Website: apple
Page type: cart
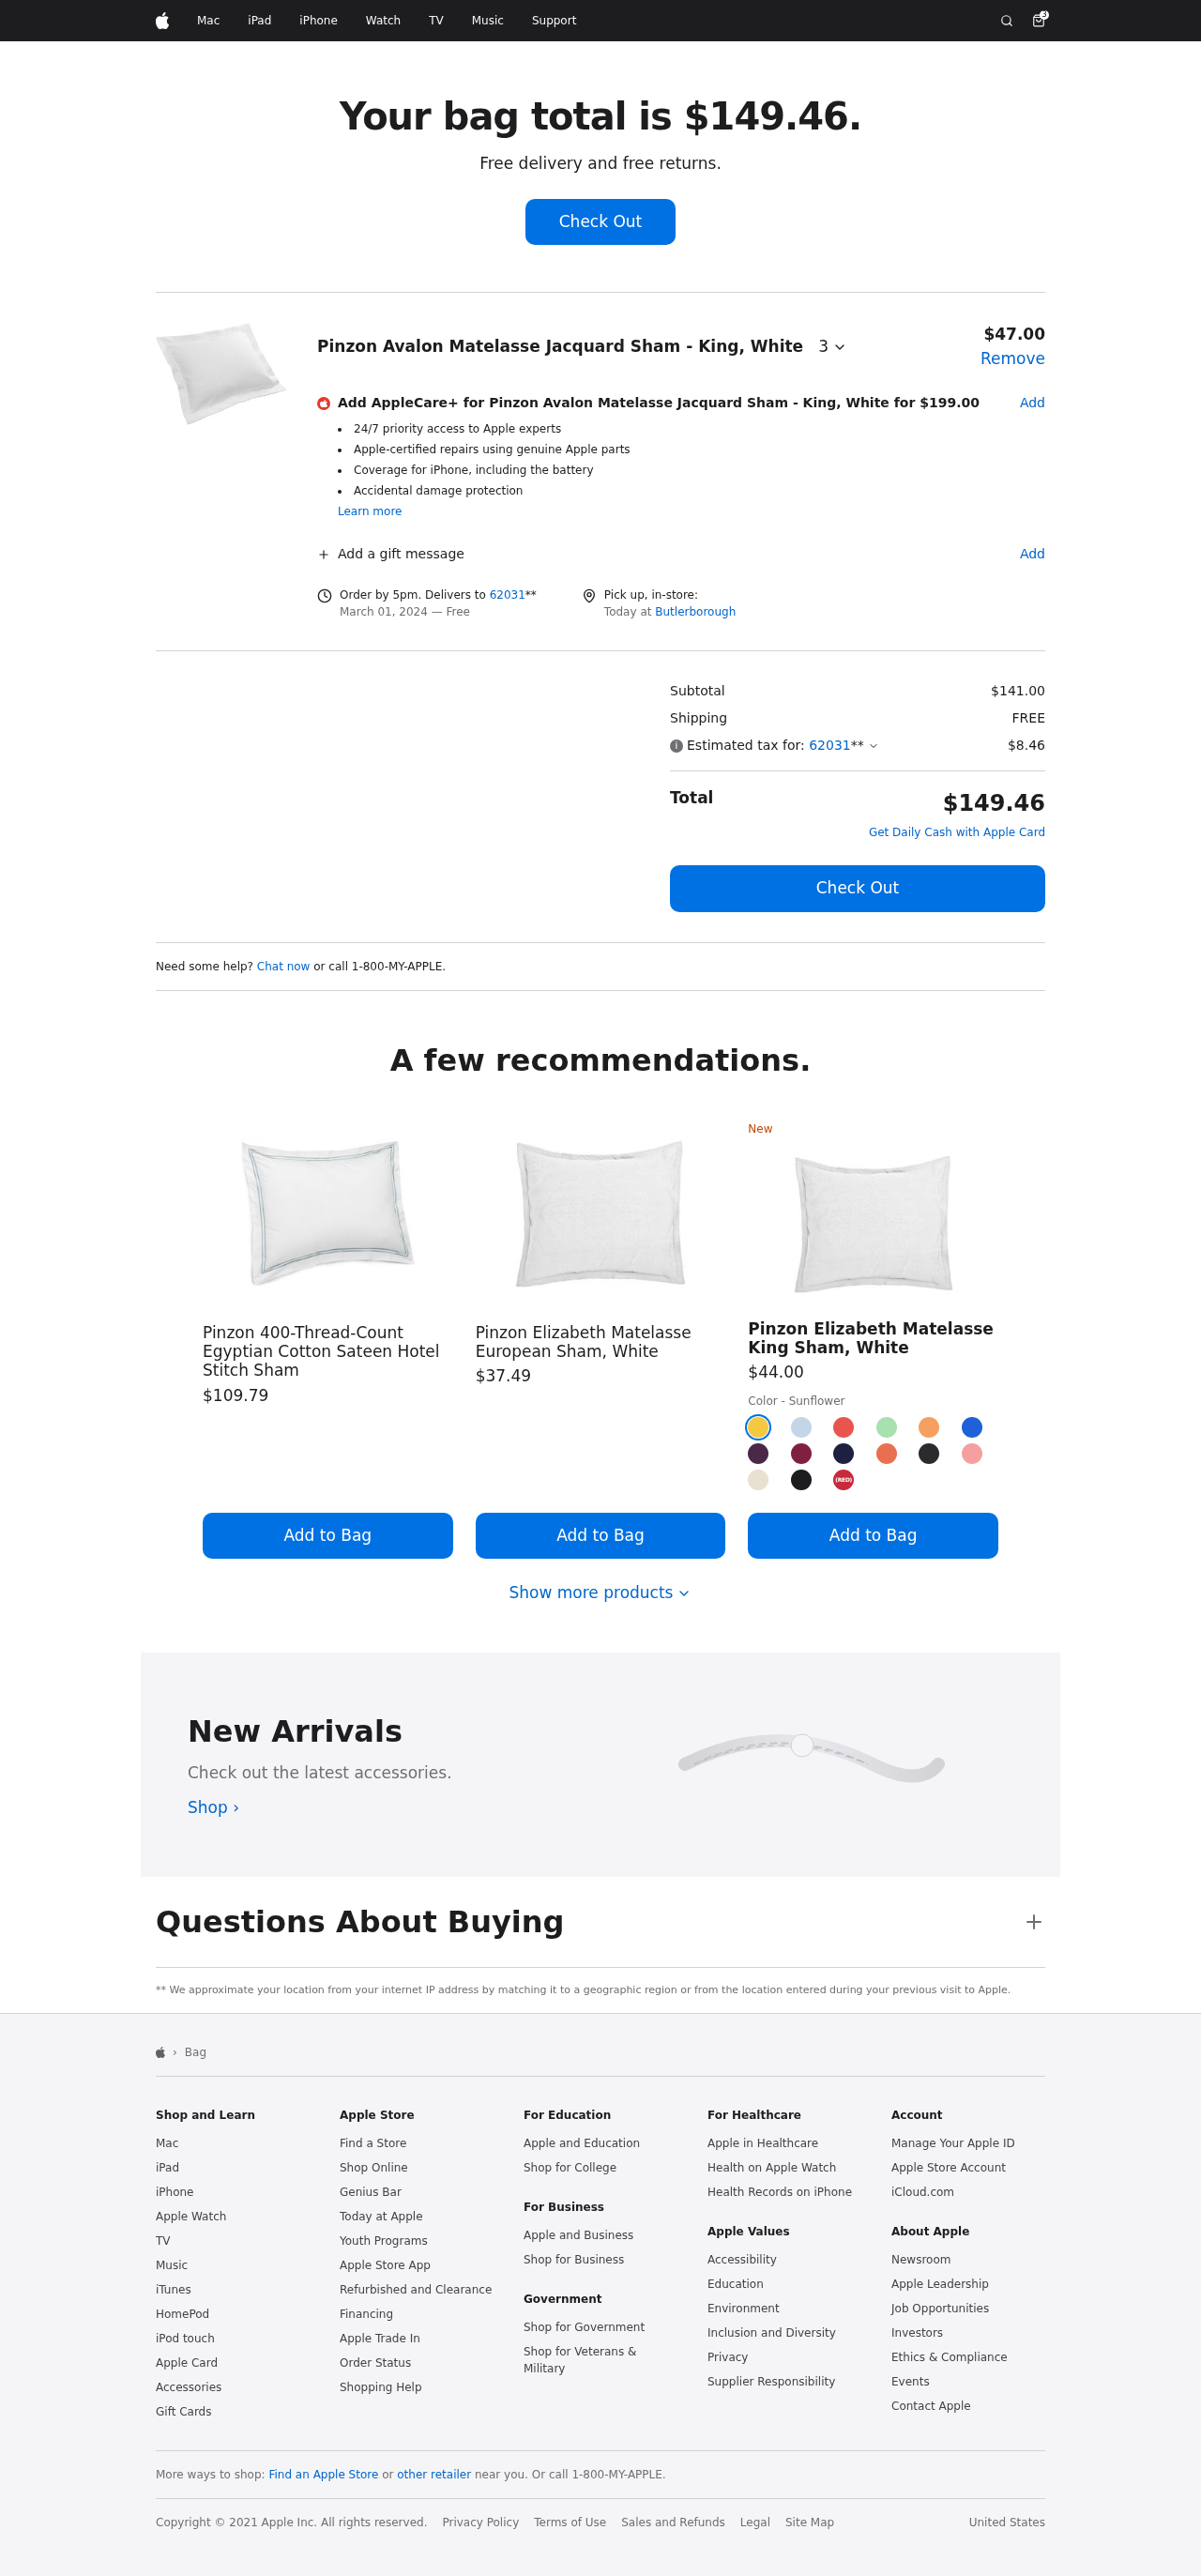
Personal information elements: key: PII_CITY
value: Butlerborough
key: PII_POSTCODE
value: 62031
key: PII_POSTCODE2
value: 62031
Product elements: key: PRODUCT1_NAME
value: Pinzon Avalon Matelasse Jacquard Sham - King, White
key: PRODUCT1_PRICE
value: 47
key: PRODUCT1_QUANTITY
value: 3
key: PRODUCT2_NAME
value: Pinzon 400-Thread-Count Egyptian Cotton Sateen Hotel Stitch Sham
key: PRODUCT2_PRICE
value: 109.79
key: PRODUCT3_NAME
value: Pinzon Elizabeth Matelasse European Sham, White
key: PRODUCT3_PRICE
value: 37.49
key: PRODUCT4_NAME
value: Pinzon Elizabeth Matelasse King Sham, White
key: PRODUCT4_PRICE
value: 44
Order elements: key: ORDER_NUM_ITEMS
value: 3
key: ORDER_TOTAL
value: $149.46
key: ORDER_SHIPPING_DATE
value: March 01, 2024
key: ORDER_SUBTOTAL
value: $141.00
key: ORDER_SHIPPING_COST
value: FREE
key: ORDER_TAX
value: $8.46